【题型】填空题　【知识点】平面几何　【难度】easy
如图，$AB$是$\odot O$的直径，$BC$、$BD$是$\odot O$的两条弦，连接$CD$，$\angle DCB=45^\circ$，$BC$平分$\angle ABD$，则$\angle CBD$的度数为\underline{\quad\quad}.

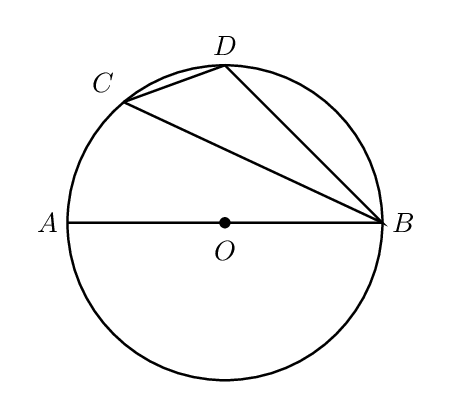
【解答】
\noindent \textbf{【答案】}$22.5^\circ$

\vspace{1em}
\noindent \textbf{【分析】}本题考查圆周角定理．根据同弧所对的圆周角相等，直径所对的圆周角是直角进行求解即可．

\vspace{1em}
\noindent \textbf{【详解】}解：连接$AD$，

\noindent $\because \angle DCB = 45^\circ$,
\[
\therefore \angle DCB = \angle BAD = 45^\circ,
\]
$\because AB$是$\odot O$的直径，
\[
\therefore \angle ADB = 90^\circ,
\]
\[
\therefore \angle ABD = 90^\circ - \angle BAD = 45^\circ,
\]
$\because BC$平分$\angle ABD$,
\[
\therefore \angle CBD = \dfrac{1}{2}\angle ABD = \dfrac{1}{2} \times 45^\circ = 22.5^\circ,
\]
故答案为：$22.5^\circ$.
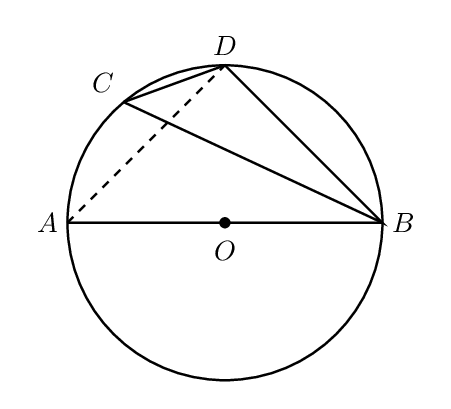